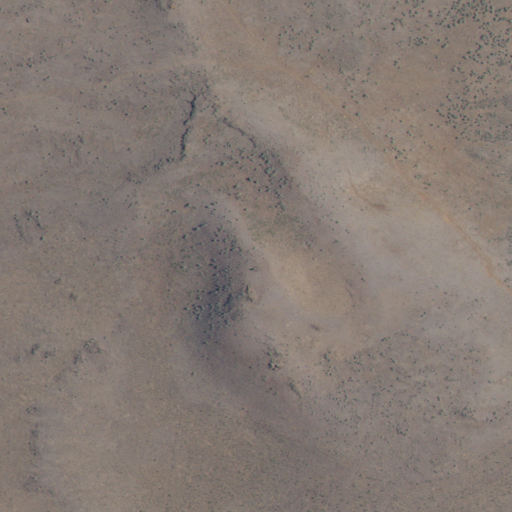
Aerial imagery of mountain in Idaho named Potter Butte containing grassland and shrub